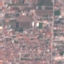
Land use / land cover class: Residential